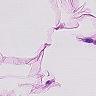
Metastatic tissue present: no